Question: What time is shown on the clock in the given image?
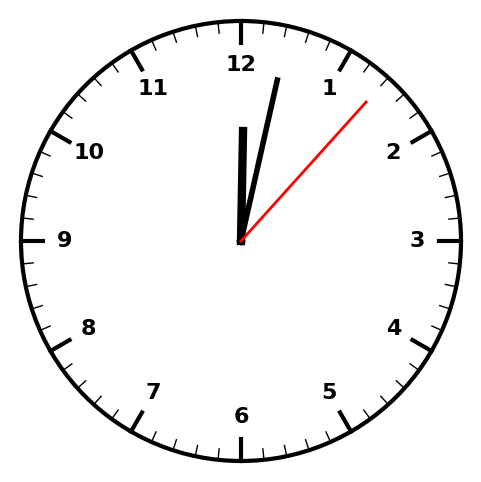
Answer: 12:02:07